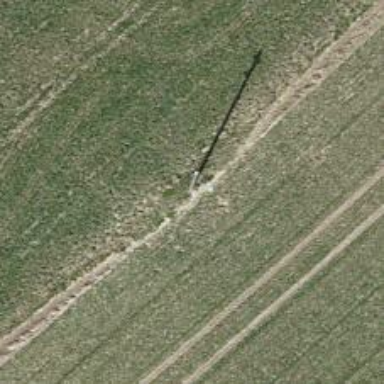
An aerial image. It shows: Minor power line with three cables.